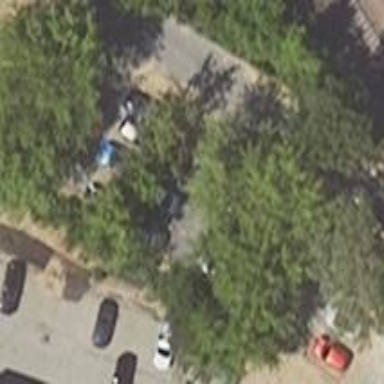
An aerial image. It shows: Parking available on the street side.